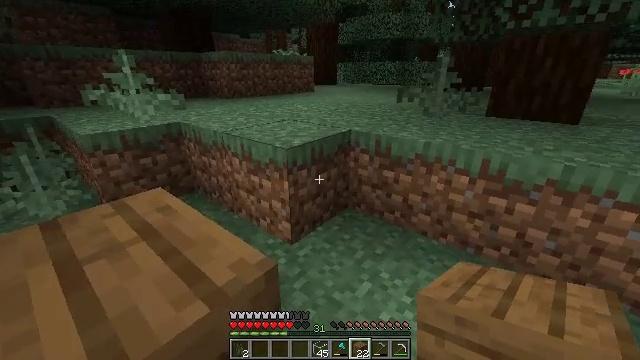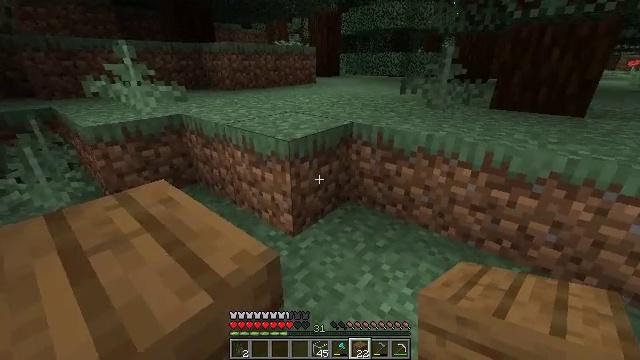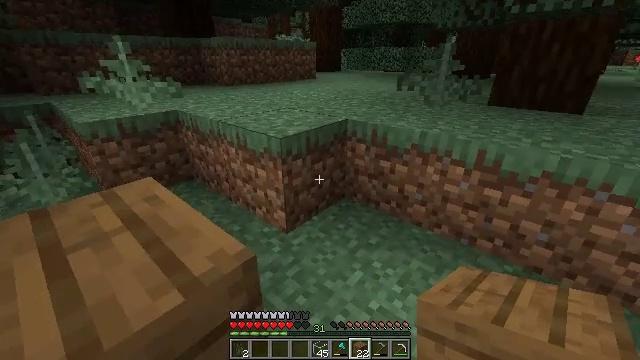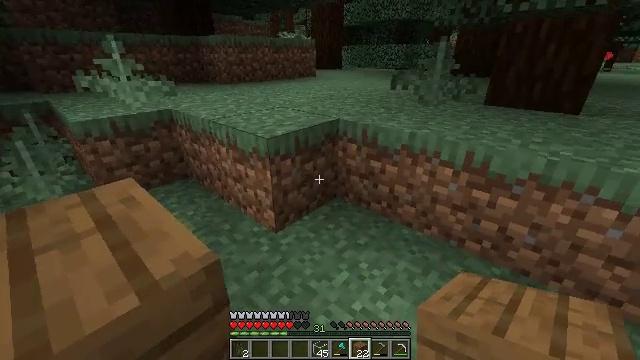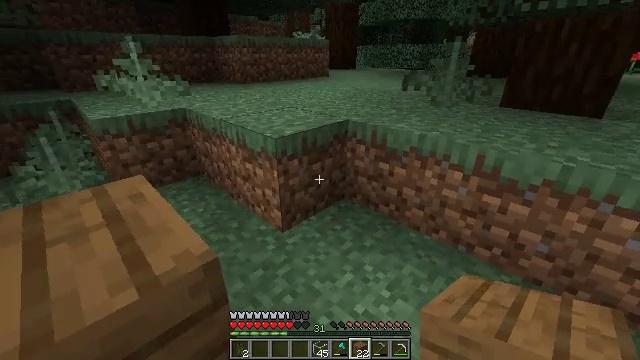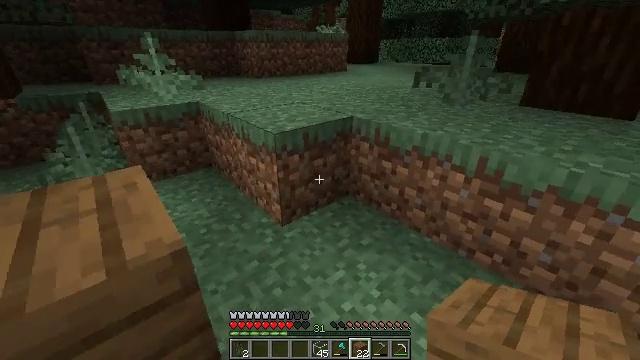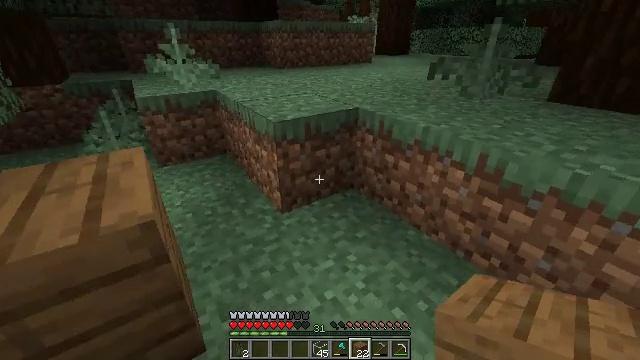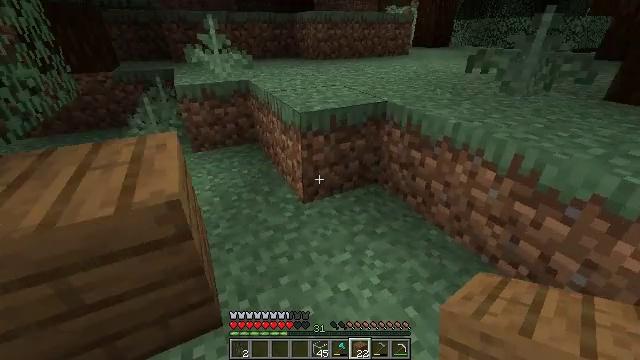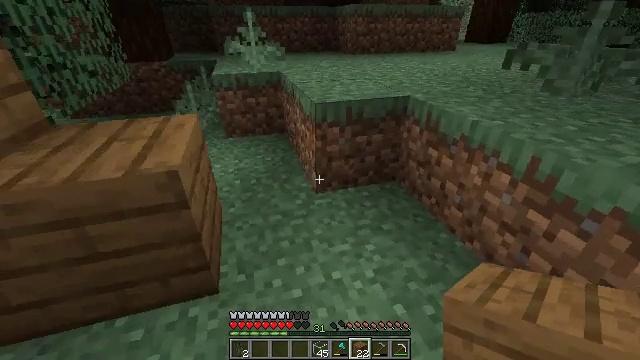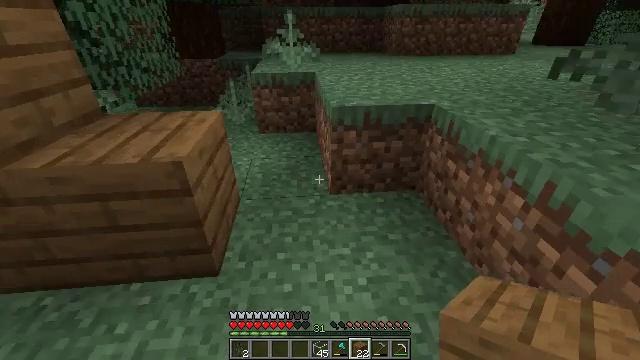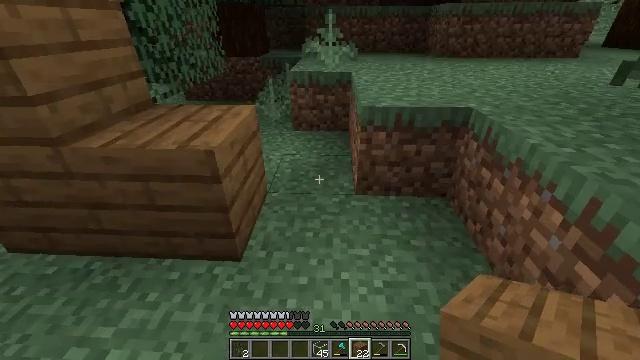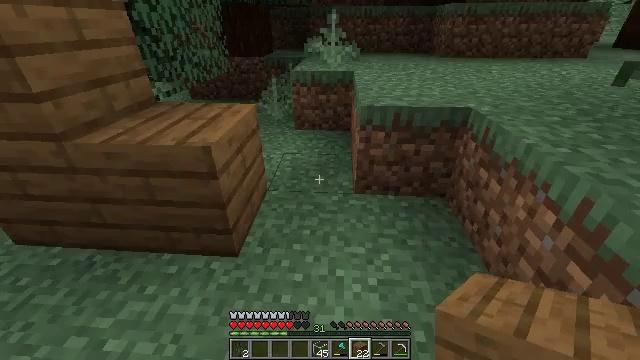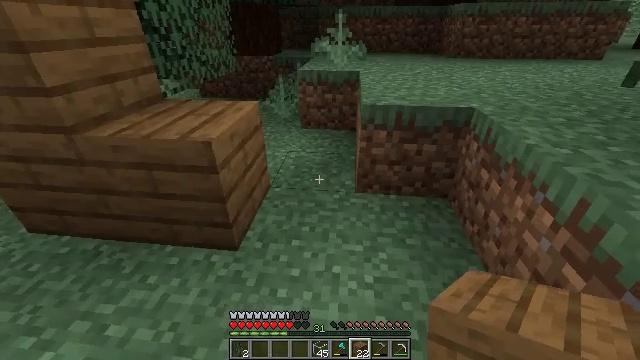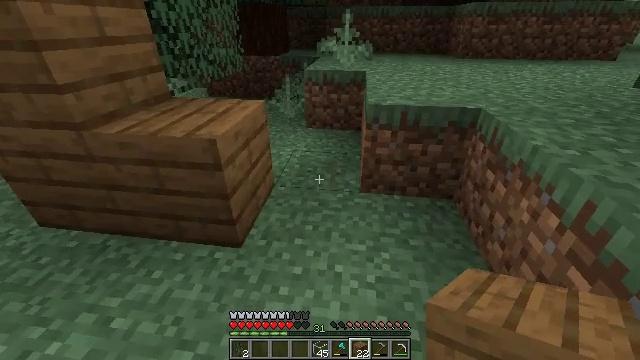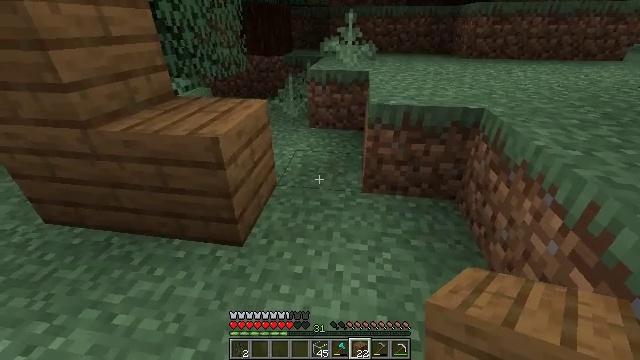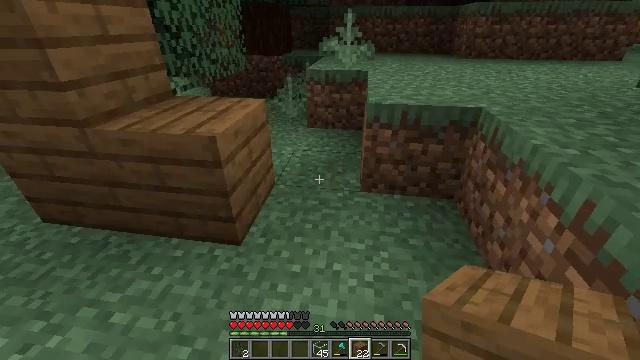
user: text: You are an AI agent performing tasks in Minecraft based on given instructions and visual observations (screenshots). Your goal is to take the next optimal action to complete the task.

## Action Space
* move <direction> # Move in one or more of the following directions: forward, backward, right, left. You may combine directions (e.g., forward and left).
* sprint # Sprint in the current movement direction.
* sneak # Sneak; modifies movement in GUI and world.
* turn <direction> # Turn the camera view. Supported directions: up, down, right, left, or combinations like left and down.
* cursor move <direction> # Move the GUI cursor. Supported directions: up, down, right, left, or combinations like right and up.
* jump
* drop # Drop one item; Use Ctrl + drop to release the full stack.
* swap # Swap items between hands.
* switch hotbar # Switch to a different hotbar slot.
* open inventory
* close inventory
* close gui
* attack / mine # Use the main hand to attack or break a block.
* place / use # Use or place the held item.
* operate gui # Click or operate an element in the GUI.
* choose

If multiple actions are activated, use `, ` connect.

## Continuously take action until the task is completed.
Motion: motion action
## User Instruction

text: Harvest grass block to clear the area.
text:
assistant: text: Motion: turn down
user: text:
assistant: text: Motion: move right
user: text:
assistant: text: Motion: move right
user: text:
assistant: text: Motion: move right, turn left
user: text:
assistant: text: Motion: move right, turn left and down
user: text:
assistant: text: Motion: move right, turn left and down
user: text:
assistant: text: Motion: move right, turn left and down
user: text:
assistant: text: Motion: move right, turn left
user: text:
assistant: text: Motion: move right, turn left
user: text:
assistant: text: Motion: turn left
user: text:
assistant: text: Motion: turn left
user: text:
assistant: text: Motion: turn left
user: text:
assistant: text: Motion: turn left
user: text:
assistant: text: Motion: no_op
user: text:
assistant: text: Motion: no_op
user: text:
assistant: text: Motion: no_op
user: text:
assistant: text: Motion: no_op
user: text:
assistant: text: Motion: move left
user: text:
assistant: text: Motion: move left, turn right
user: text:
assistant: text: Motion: move left, turn right
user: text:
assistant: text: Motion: turn right
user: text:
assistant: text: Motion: turn right and down
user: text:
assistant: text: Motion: turn right
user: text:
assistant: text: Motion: turn right
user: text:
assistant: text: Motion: turn right
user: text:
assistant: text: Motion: no_op
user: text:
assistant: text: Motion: no_op
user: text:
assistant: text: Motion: no_op
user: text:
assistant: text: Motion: no_op
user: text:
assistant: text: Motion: no_op